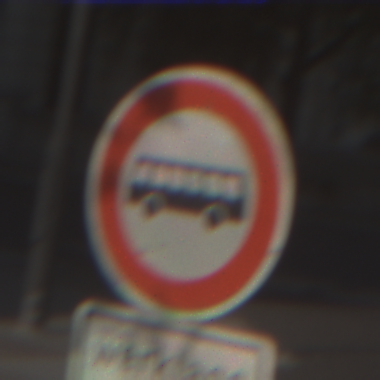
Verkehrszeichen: VerbotKraftomnibusse
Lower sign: ZeitangabenMitBeschraenkungAufWochentage7
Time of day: MorningAfternoon
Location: Outdoor (Urban)
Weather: PartlyCloudy
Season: NotSpecified
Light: Natural